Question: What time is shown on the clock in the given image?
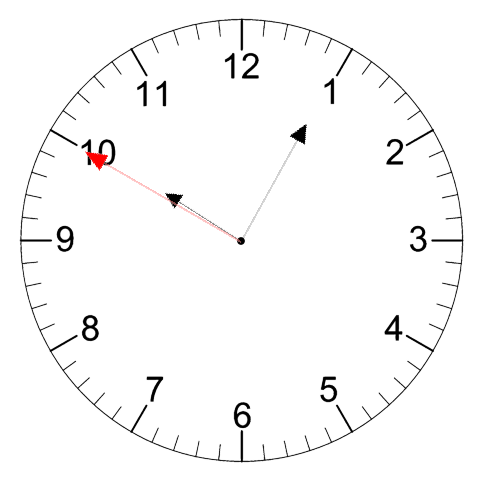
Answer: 10:04:50